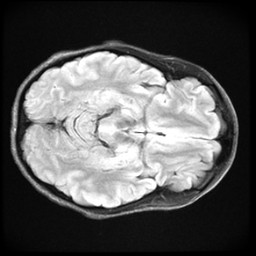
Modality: FLAIR
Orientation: axial
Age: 31
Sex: female
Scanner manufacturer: ge
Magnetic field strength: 3 T
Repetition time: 11 s
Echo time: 0.1497 s